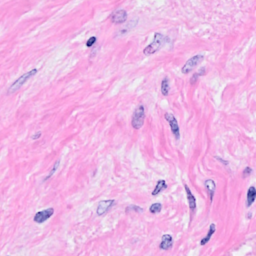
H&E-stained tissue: Breast